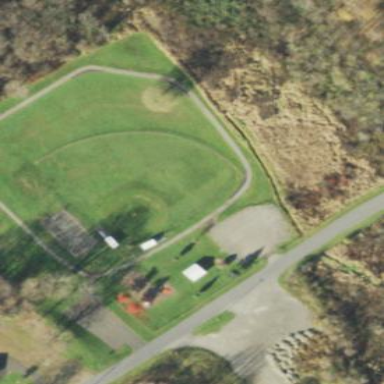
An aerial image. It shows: Park.